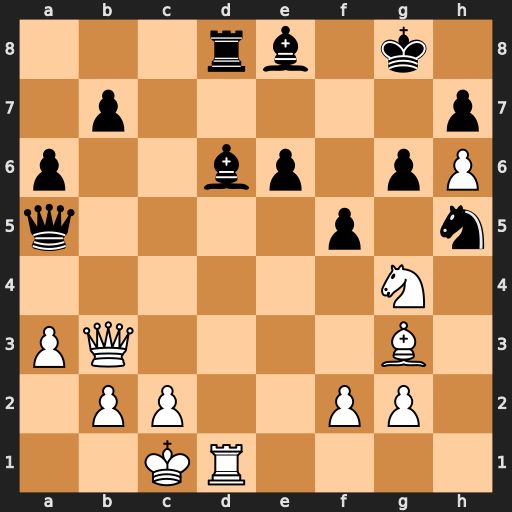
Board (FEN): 3rb1k1/1p5p/p2bp1pP/q4p1n/6N1/PQ4B1/1PP2PP1/2KR4
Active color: w
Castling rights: -
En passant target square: -
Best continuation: Qxe6+ Bf7 Nf6+ Nxf6 Qxf6 Bf8 Qxd8 Qxd8 Rxd8